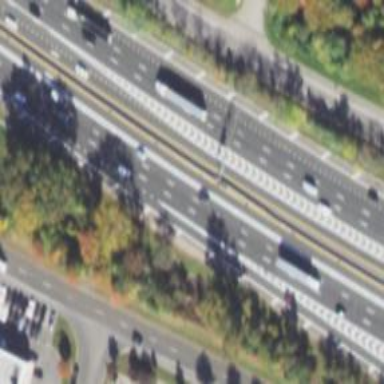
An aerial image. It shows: Asphalt motorway.